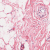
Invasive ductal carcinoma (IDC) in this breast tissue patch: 0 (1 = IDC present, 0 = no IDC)